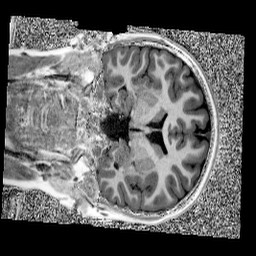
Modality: UNIT1
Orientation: coronal
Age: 10
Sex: male
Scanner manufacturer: siemens
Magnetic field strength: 3 T
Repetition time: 4 s
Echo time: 0.00303 s